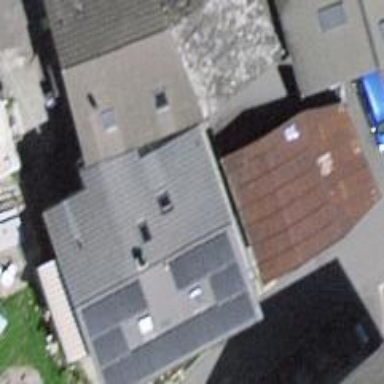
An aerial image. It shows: Simple house.